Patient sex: M
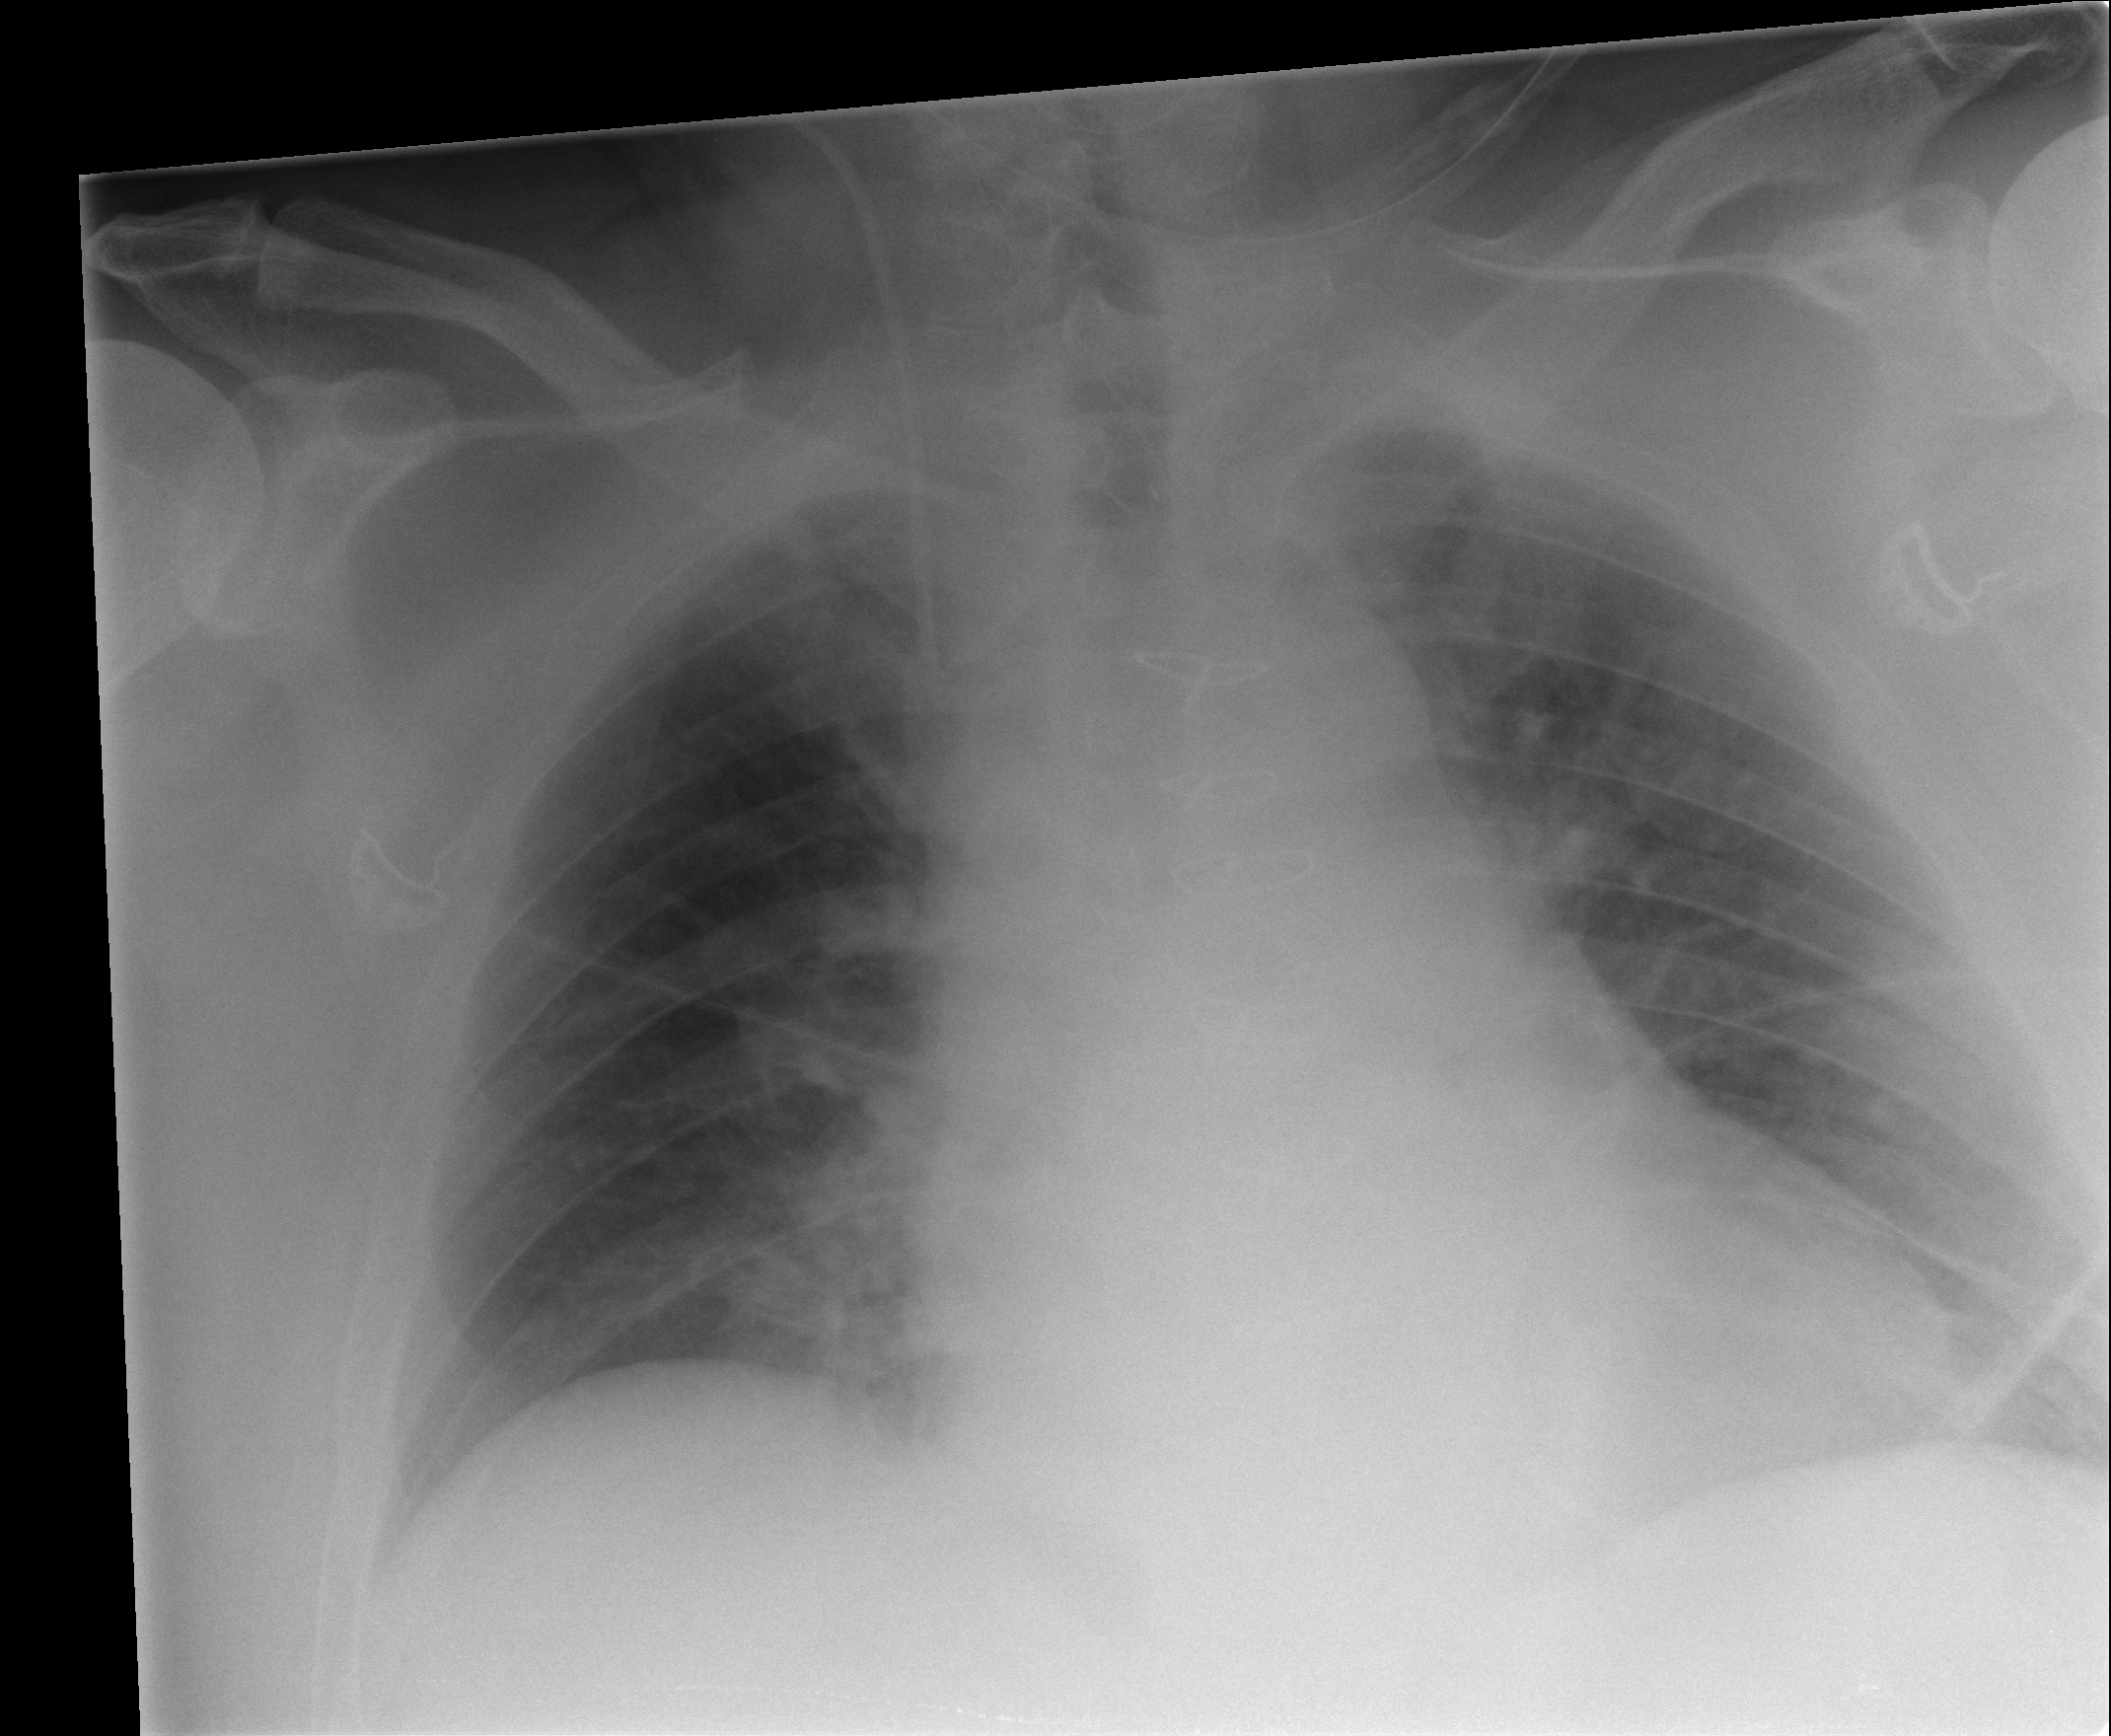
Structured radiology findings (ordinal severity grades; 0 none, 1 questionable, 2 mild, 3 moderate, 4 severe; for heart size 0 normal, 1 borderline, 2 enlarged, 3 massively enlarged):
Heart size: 2
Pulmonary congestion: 2
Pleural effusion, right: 0
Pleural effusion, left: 0
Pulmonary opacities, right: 2
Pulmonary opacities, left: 0
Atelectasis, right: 2
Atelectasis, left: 2